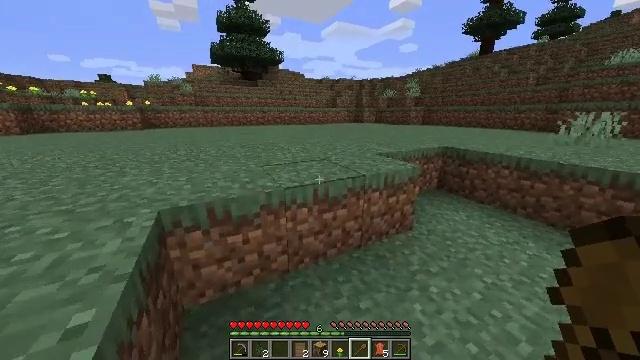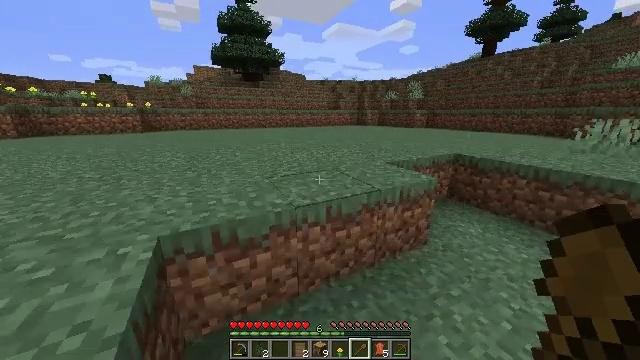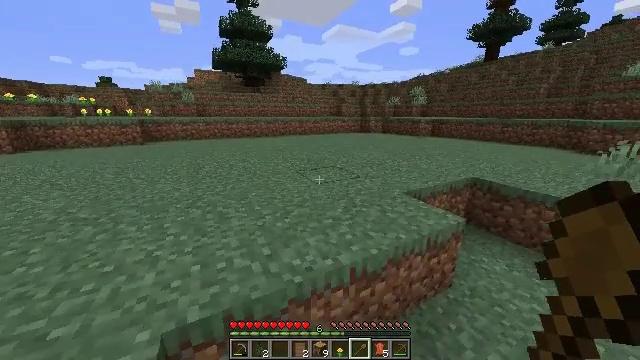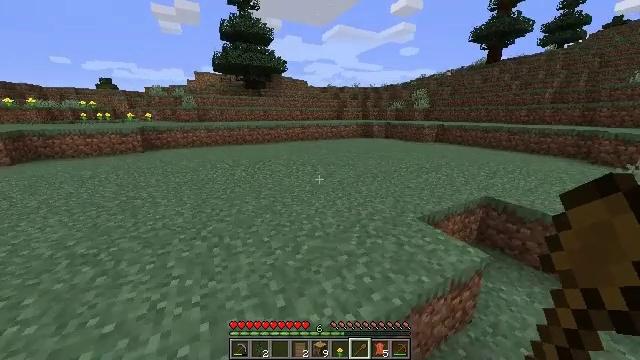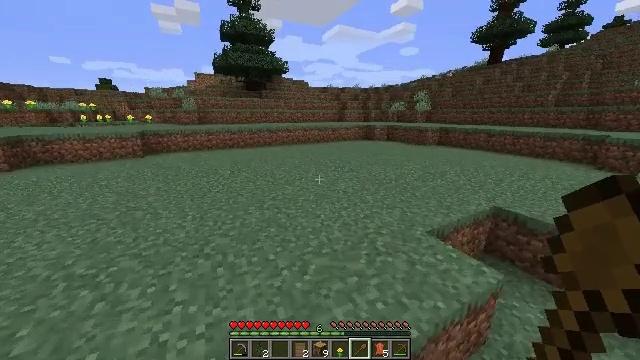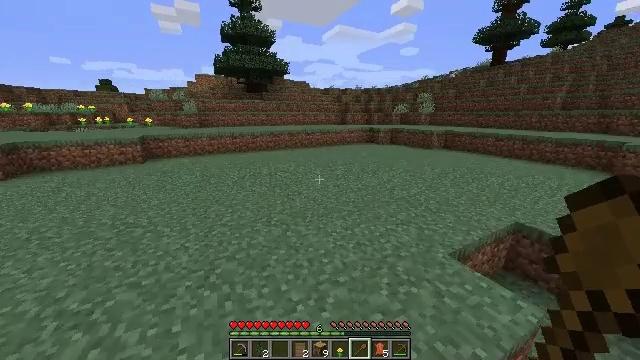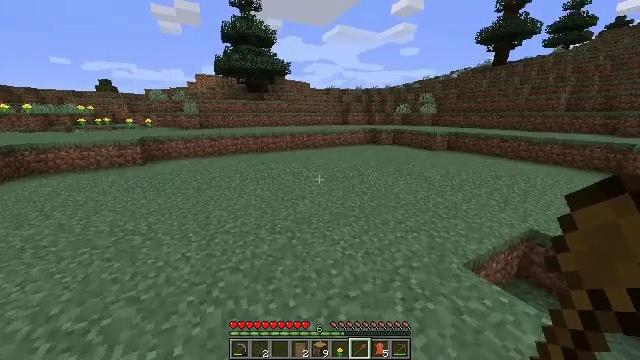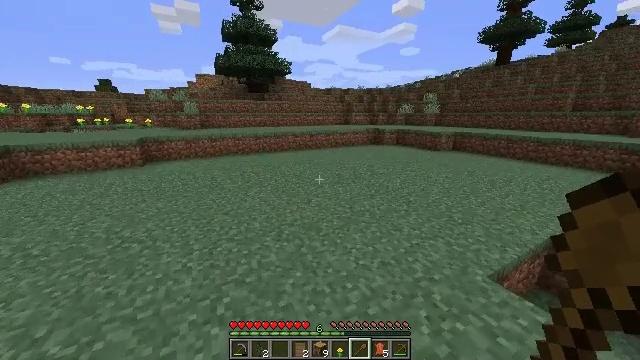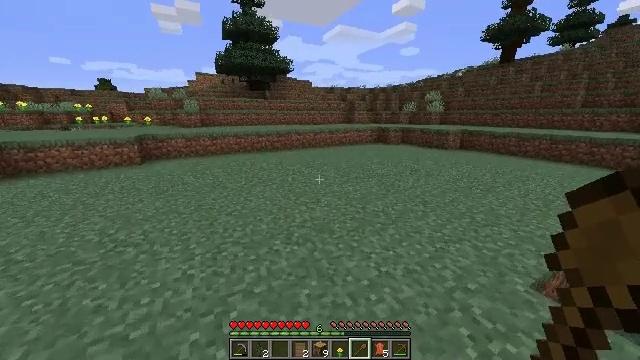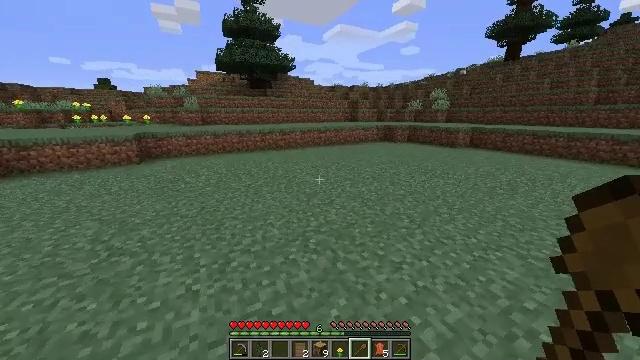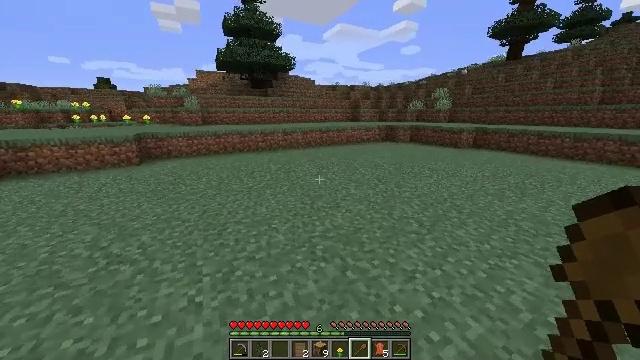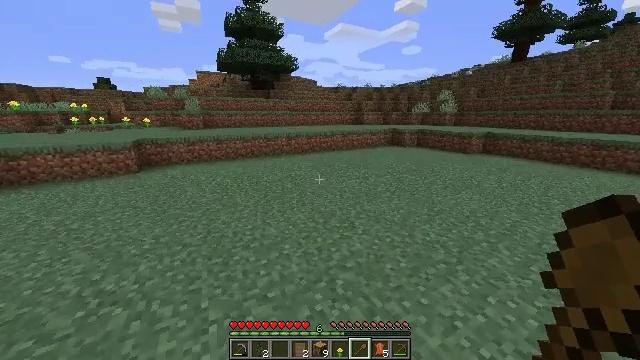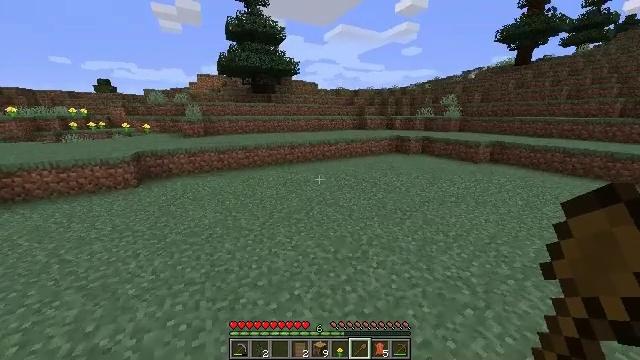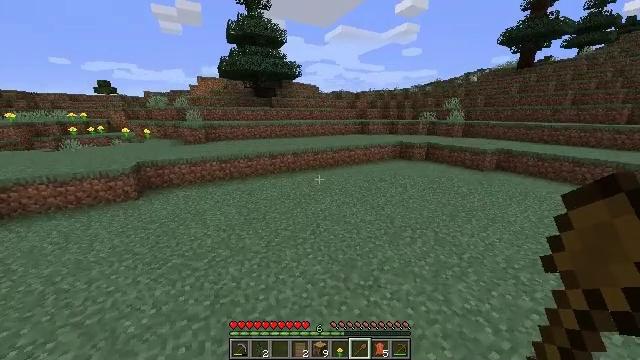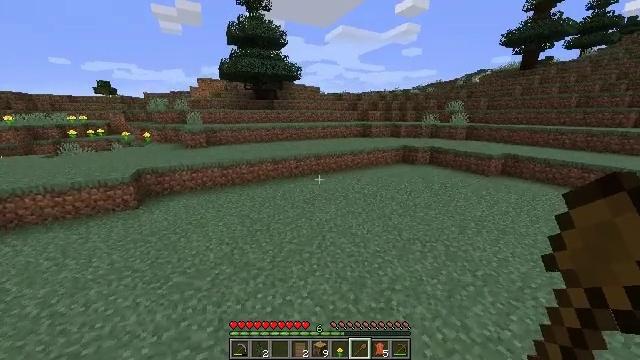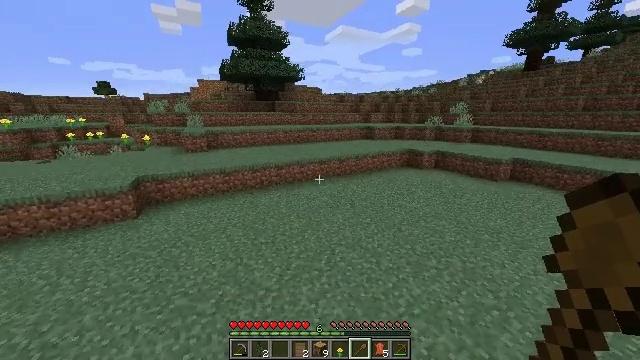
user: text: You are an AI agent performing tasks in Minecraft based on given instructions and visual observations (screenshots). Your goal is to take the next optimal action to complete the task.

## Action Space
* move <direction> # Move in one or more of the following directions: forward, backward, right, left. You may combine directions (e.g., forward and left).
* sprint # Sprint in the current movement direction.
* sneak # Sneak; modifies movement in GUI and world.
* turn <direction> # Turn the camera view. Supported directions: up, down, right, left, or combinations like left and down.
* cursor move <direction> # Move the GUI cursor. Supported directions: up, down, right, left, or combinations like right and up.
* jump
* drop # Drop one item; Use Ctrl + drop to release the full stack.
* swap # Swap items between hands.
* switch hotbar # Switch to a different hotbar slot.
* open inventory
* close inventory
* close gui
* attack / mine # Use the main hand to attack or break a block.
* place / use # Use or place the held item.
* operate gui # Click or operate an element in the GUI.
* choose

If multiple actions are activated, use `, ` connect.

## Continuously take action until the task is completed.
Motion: motion action
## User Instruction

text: Collect the grass from the surface.
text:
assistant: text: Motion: move forward and move left, jump
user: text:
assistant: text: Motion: move forward and move left, jump
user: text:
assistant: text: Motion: move forward and move left, jump
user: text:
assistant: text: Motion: move forward and move left, jump
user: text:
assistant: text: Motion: move forward and move left, jump
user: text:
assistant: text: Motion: move forward and move left, jump
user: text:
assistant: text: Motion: move forward and move left, jump
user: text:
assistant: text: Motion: move forward and move left, jump
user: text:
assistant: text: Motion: move forward and move left, jump
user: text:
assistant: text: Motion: move forward and move left, jump
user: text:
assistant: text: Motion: move forward and move left, jump
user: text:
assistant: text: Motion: move forward and move left, jump
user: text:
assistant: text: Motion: move forward and move left, jump
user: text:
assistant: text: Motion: move forward and move left, jump
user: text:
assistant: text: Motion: move forward and move left, jump
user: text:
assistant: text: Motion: move forward and move left, jump
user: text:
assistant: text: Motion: move forward and move left, jump
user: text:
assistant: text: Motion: move forward and move left, jump
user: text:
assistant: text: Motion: move forward and move left, jump
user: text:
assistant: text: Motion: move forward and move left, jump
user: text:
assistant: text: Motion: move forward and move left, jump
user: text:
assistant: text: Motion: move forward and move left, jump
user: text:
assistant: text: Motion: move forward and move left, jump
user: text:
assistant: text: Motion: move forward and move left, jump
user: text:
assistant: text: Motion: move forward and move left, jump
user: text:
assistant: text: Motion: move forward and move left, jump
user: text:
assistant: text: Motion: move forward and move left, jump
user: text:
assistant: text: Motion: move forward and move left, jump
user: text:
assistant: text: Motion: move forward and move left, jump
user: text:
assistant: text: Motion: move forward and move left, jump